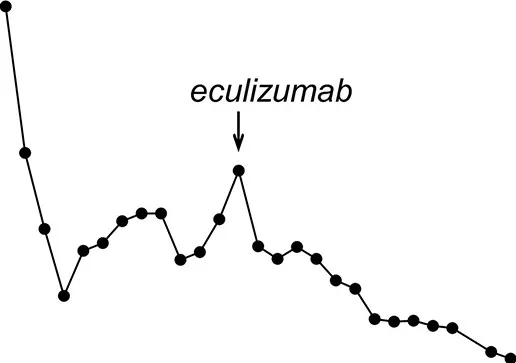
Serum creatinine of patient 1 during hospitalization. Timing of plasma exchange (TPE) and eculizumab treatments are indicated.
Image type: pathology (immunostaining)